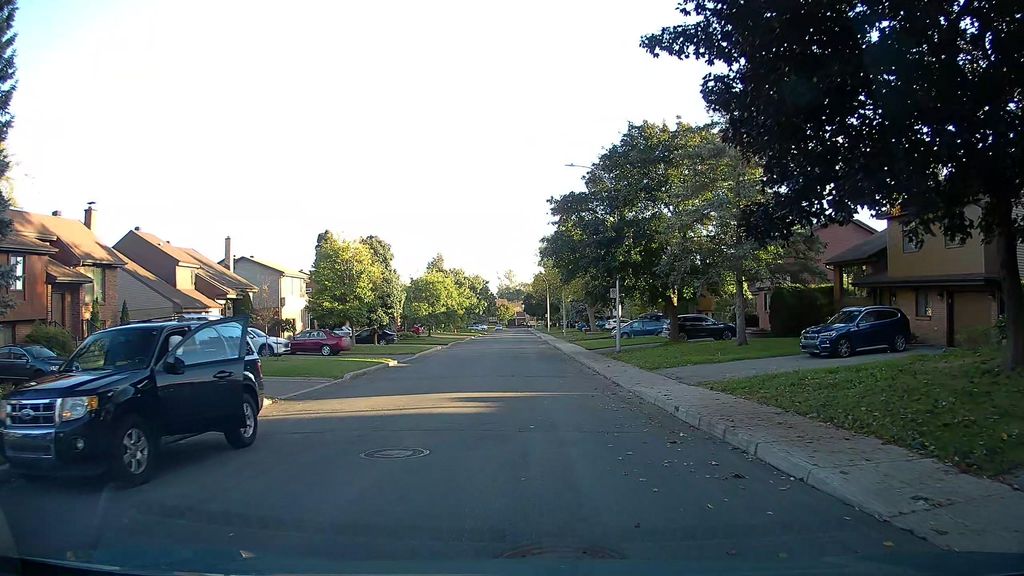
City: montreal